Question: Currently it coming in
'''
G8984 - Carrying, Moving & Handling Objects - Current (CJ) 20 - 39% Impaired.
G8985 - Carrying, Moving & Handling Objects - Projected (CI) 1 - 19% Impaired.
G8985 - Carrying, Moving & Handling Objects - Projected (CI) 1 - 19% Impaired.
G8986 - Carrying, Moving & Handling Objects - Discharge (CL) 60 - 79% Impaired.
'''
Reuirement is :
'''
G8986 - Carrying, Moving & Handling Objects - Discharge (CL) 60 - 79% Impaired.
G8984 - Carrying, Moving & Handling Objects - Current (CJ) 20 - 39% Impaired.
G8985 - Carrying, Moving & Handling Objects - Projected (CI) 1 - 19% Impaired.
G8985 - Carrying, Moving & Handling Objects - Projected (CI) 1 - 19% Impaired.
'''
It's like I need order in
Discharge need to come first, then Current, then Projected
This string I am creating using this below code:
'''
,(LT.[Code] + ' - ' + LFLC.[Description] + ' - ' + LFLT.[Description] + ' (' + LM.[Code] + ') ' + LM.[ShortName]) AS [Description]
'''
Table LFLT is:

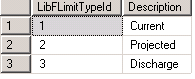
Answer: try this:
'''
SELECT ..., CASE WHEN LFLT.ID = 3 THEN 0 ELSE LFLT.ID END AS OrderIndex
FROM ...
ORDER BY OrderIndex
'''